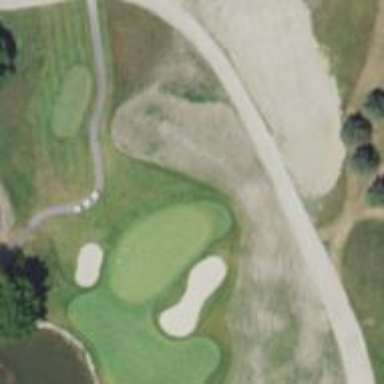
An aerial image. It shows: View of golf hole.